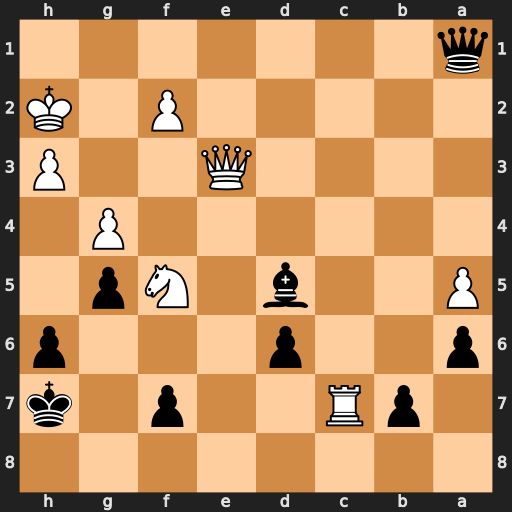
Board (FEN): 8/1pR2p1k/p2p3p/P2b1Np1/6P1/4Q2P/5P1K/q7
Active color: b
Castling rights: -
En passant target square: -
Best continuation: Qh1+ Kg3 Qg2#